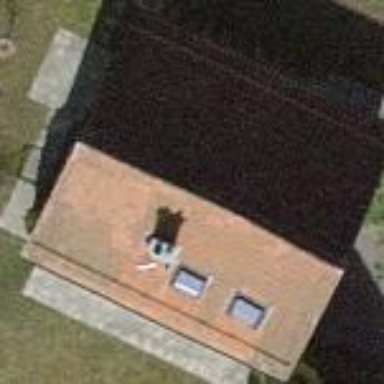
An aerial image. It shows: Simple house.